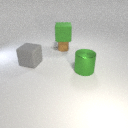
large gray rubber cube behind large green metal cylinder